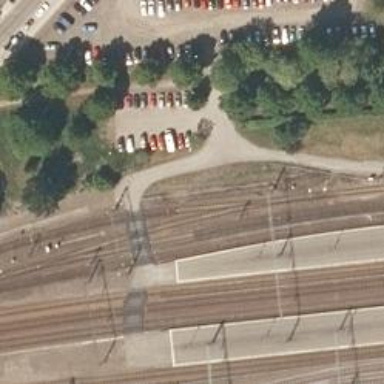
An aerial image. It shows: Railway with continuous electrified contact line.